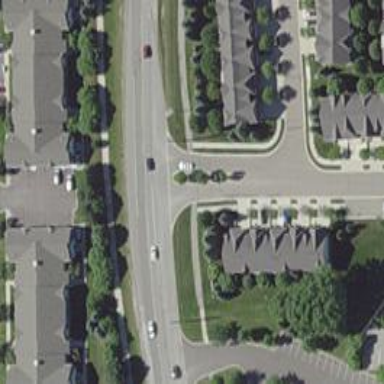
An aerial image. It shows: Footway on traffic island with asphalt surface.